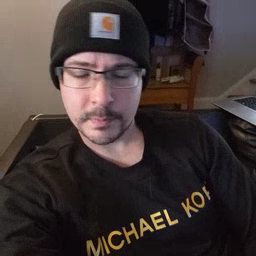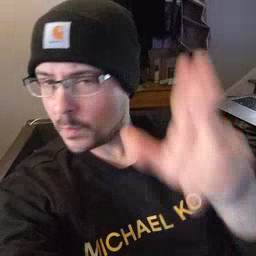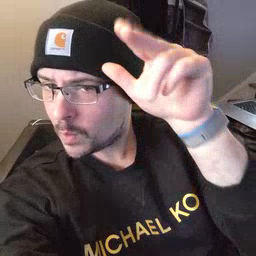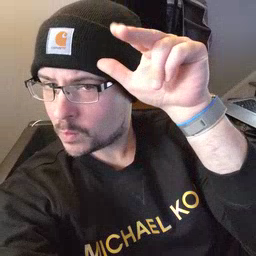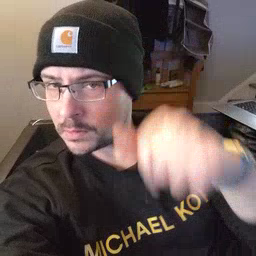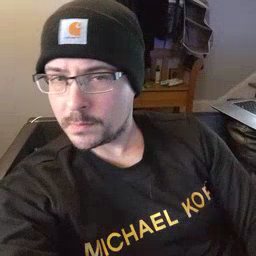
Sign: horse